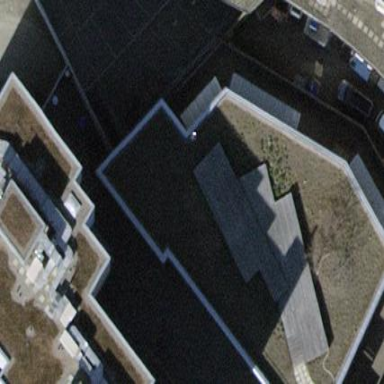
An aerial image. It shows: Service building.